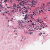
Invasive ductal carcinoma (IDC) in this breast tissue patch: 0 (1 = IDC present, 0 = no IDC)